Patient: sex M, age 57
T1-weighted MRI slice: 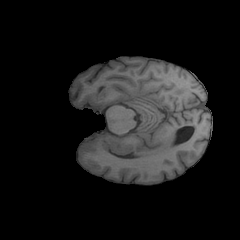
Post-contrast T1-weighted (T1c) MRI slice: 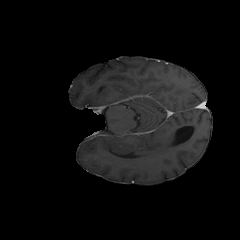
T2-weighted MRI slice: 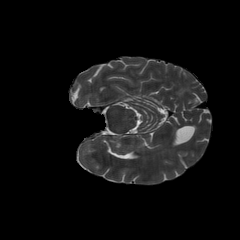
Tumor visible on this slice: no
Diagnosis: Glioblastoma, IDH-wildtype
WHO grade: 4